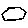
Label: hexagon